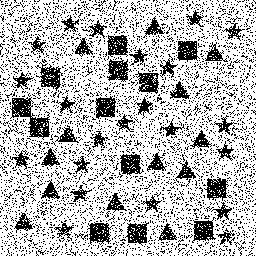
Squares: 13
Triangles: 13
Stars: 22
Total shapes: 48